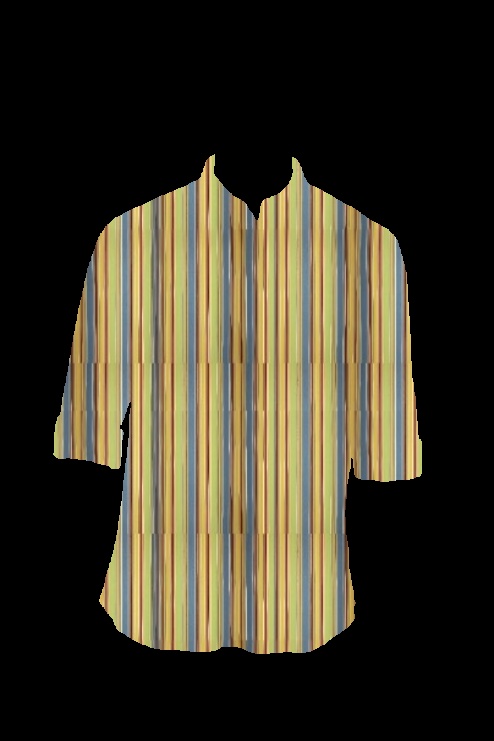
yellow multi stripe tee